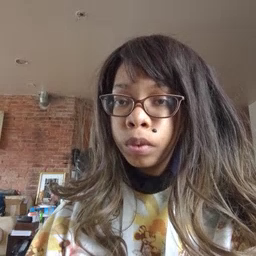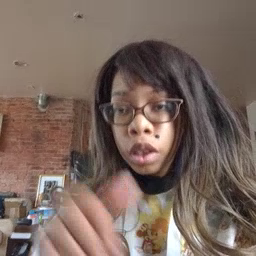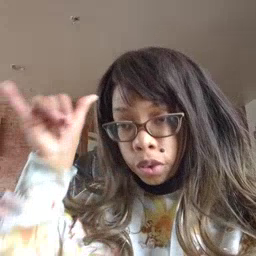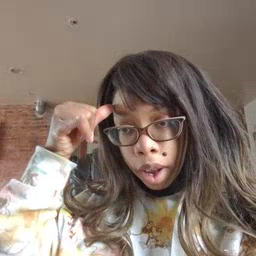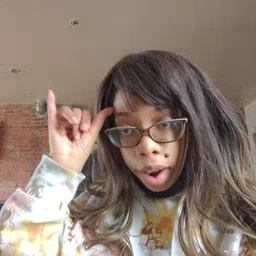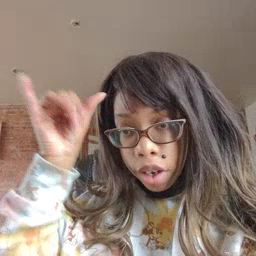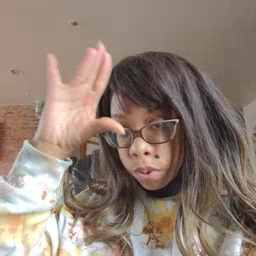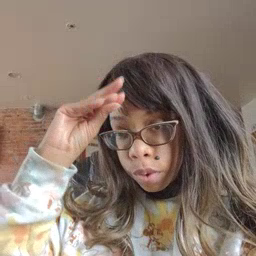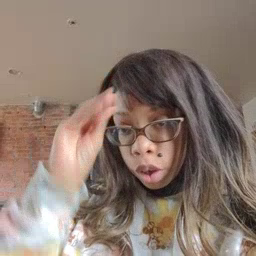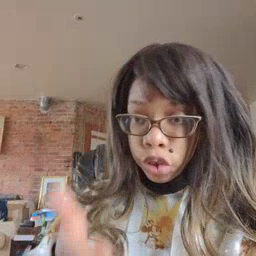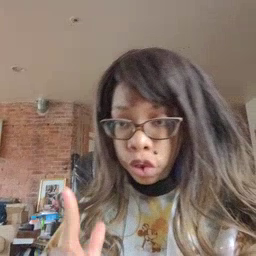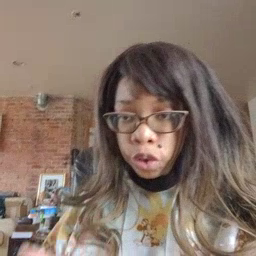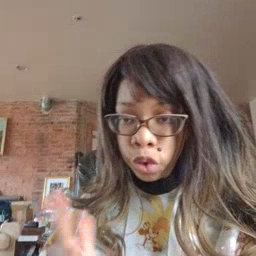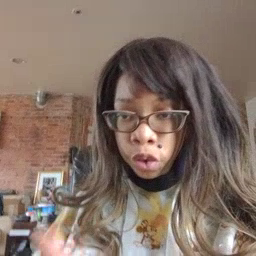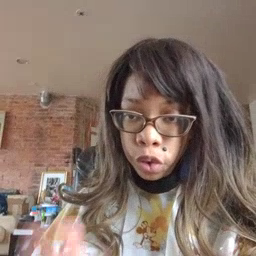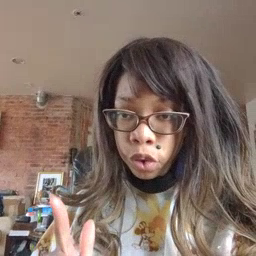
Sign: cowboy